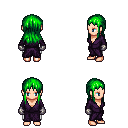
a pixel art fantasy rpg character, female body template, human, light skin, purple robe, white pants, green unkempt hairstyle, metal gloves, four views (front, back, left, right), 2x2 character sprite sheet, small pixel art, hard edges, no anti-aliasing